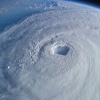
Label: cloud